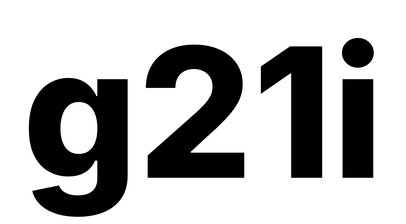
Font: Inter_ExtraBold